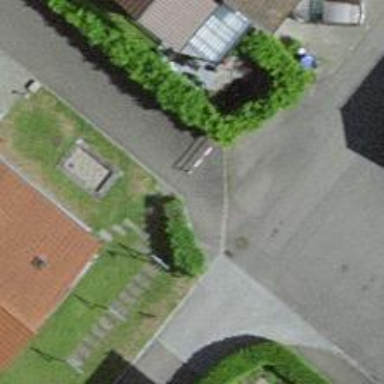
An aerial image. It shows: Bollard.